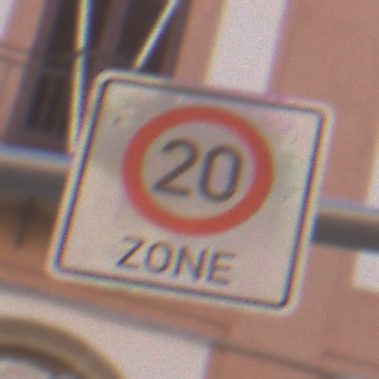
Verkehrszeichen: BeginnZone20
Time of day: MorningAfternoon
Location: Outdoor (Urban)
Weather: PartlyCloudy
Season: NotSpecified
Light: Natural